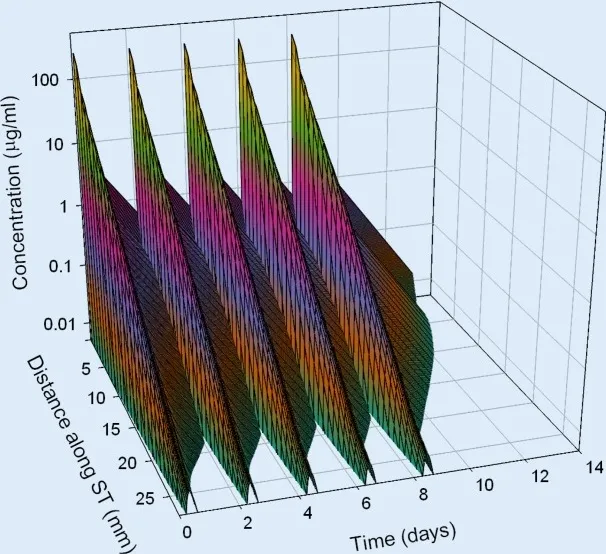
Calculated concentration in the perilymph for intratympanic injection (extracochlear application) of dexamethasone phosphate solution (1x per day, every 2 days, total of 5 injections). ST scala tympani.
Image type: radiology (ct)